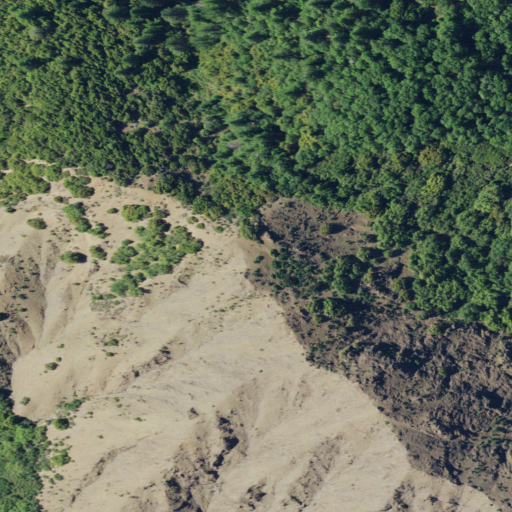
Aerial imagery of mountain in California named Black Rock containing shrub, evergreen forest, barren land, mixed forest, and deciduous forest